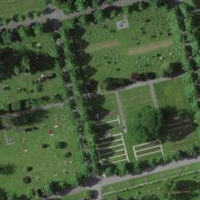
EUNIS habitat code: 53
Species observed at this site:
Erithacus rubecula
Corvus corone
Phoenicurus phoenicurus
Fringilla coelebs